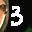
Label: 3